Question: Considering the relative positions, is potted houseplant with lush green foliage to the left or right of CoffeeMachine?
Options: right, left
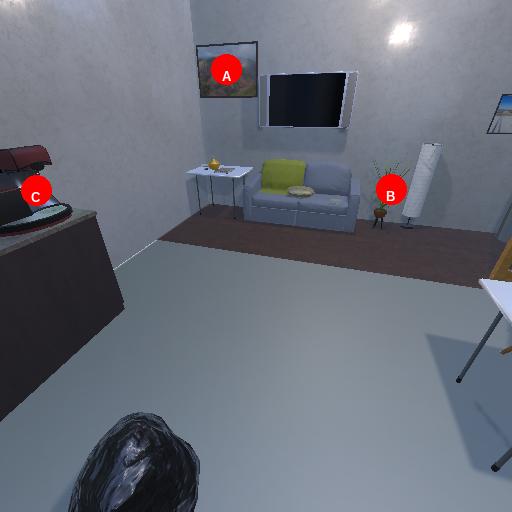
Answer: right